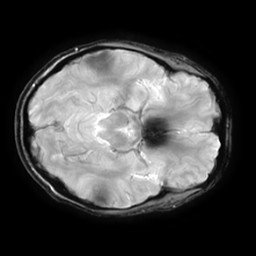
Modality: T2starw
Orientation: axial
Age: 30
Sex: male
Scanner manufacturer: ge
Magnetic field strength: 3 T
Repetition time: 0.65 s
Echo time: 0.02 s